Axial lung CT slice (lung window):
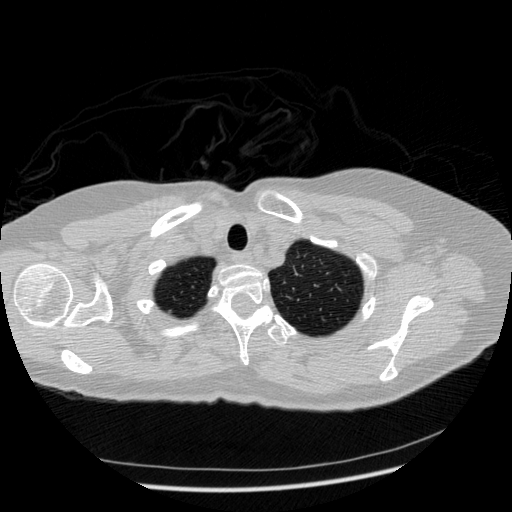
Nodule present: no